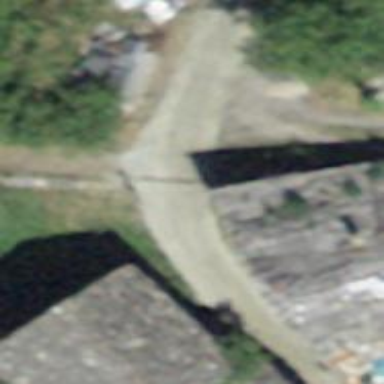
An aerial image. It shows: Wayside cross with historic significance.